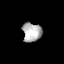
Tissue: lung
Cell type: Epithelial cells
Senescence score: 0.1897
Nuclear area (px): 352
Mean DAPI intensity: 179.494